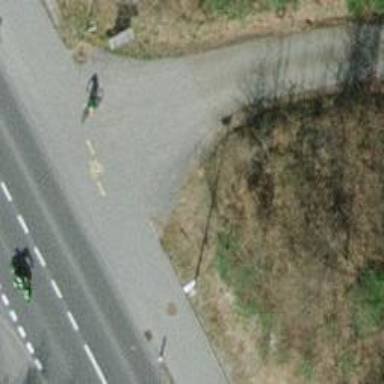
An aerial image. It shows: Guidepost providing information.